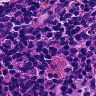
Metastatic tissue present: no